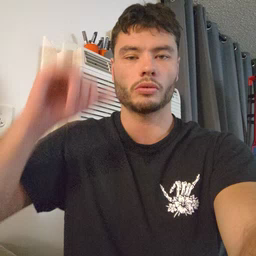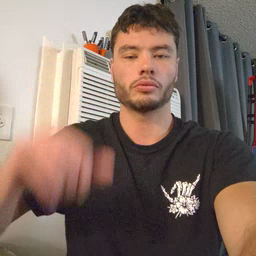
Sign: pretty